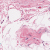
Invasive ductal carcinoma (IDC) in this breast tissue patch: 0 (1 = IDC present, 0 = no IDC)